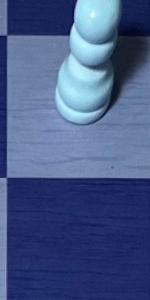
Label: Empty